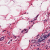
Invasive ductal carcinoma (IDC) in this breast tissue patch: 0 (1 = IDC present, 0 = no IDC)